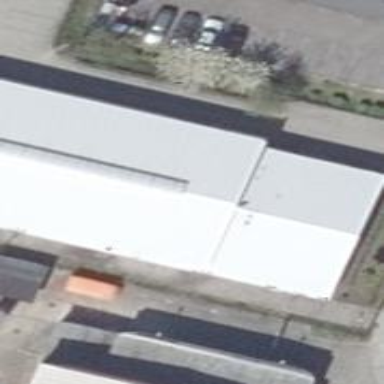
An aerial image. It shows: Black commercial building with gabled roof.